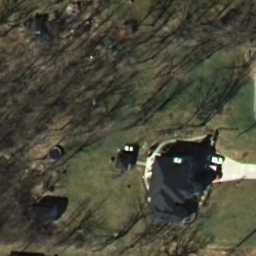
Label: residential